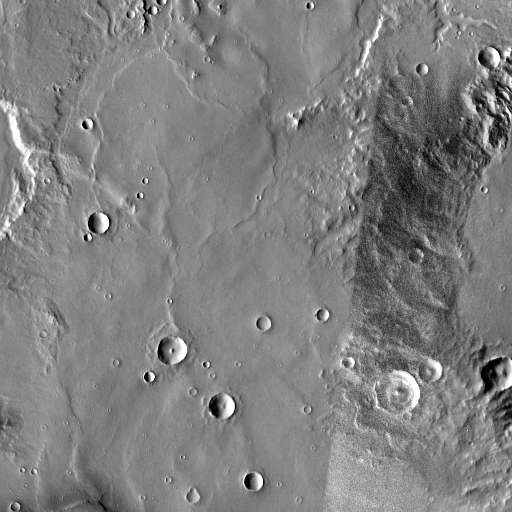
Crater classes present: Background, Other, Layered